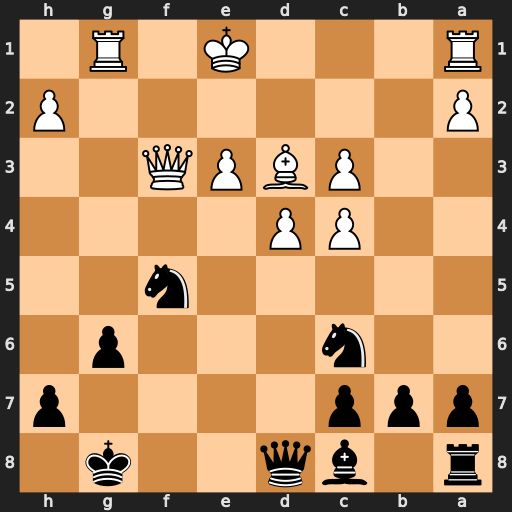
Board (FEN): r1bq2k1/ppp4p/2n3p1/5n2/2PP4/2PBPQ2/P6P/R3K1R1
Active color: b
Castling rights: Q
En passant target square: -
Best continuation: Ne5 dxe5 Qxd3 Qd5+ Qxd5